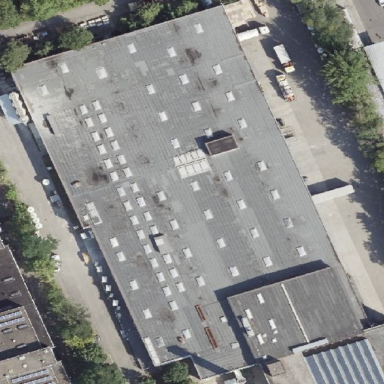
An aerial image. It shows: Industrial building.